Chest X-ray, PA view. Patient: 41 years old, sex M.
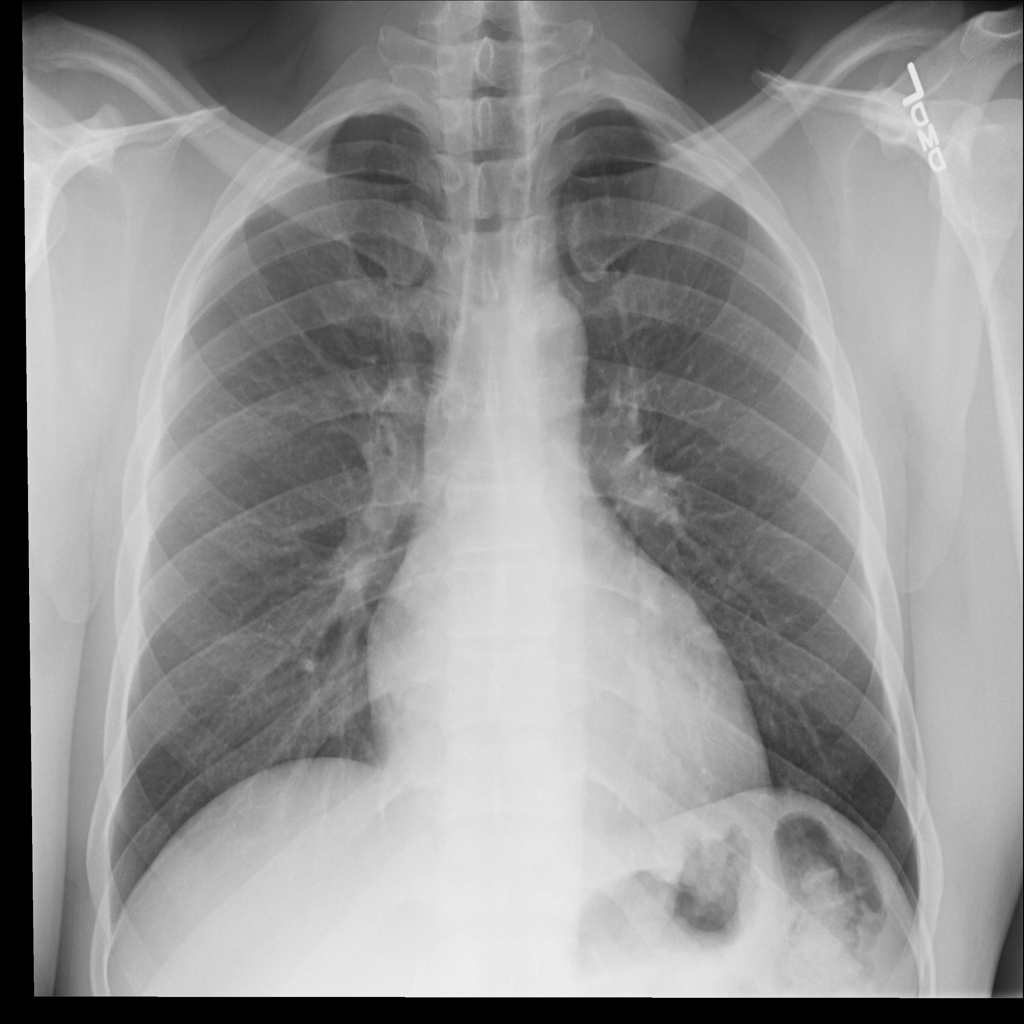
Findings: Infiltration